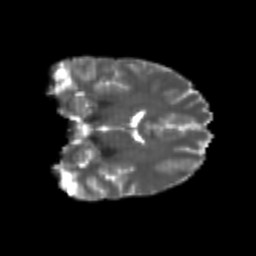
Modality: T2w
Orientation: coronal
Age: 20
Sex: female
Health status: healthy
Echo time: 0.074 s